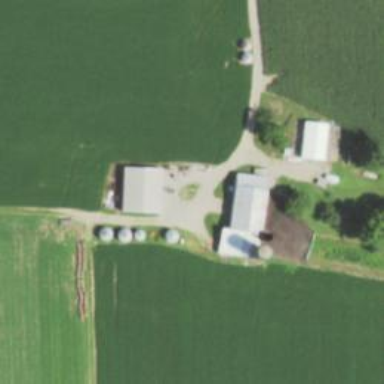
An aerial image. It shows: Silo.